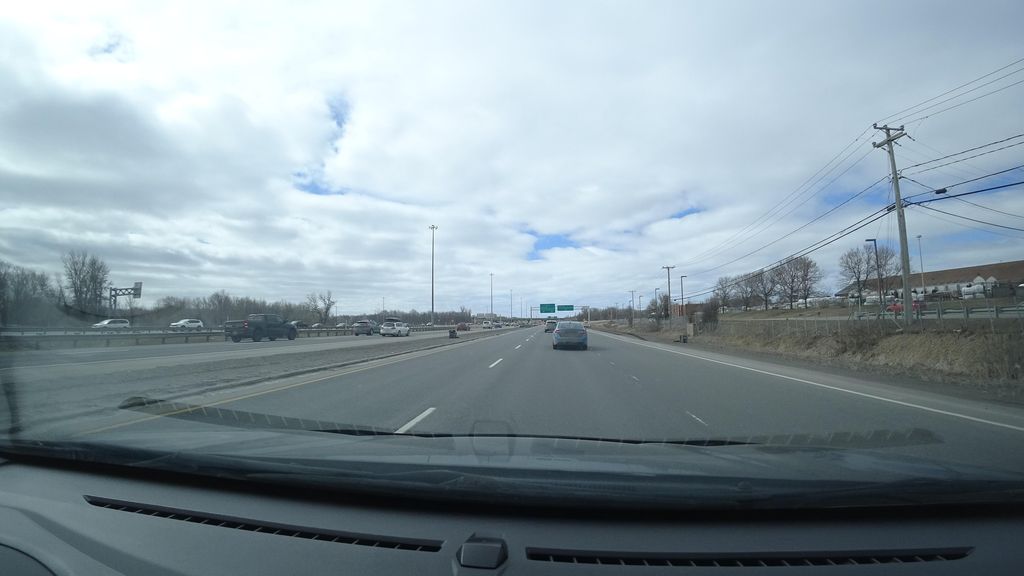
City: quebec_city